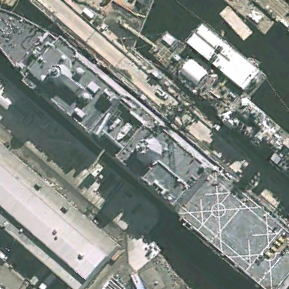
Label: combat